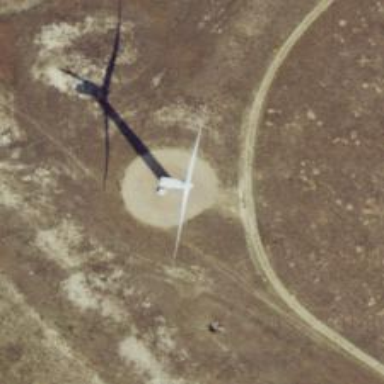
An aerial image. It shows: Wind power generator with wind turbines.